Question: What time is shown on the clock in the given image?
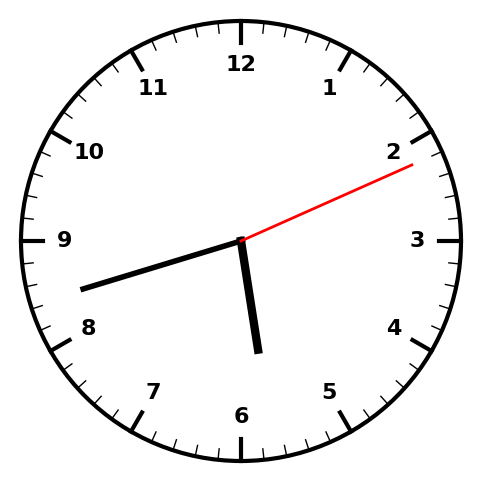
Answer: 05:42:11